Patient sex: F
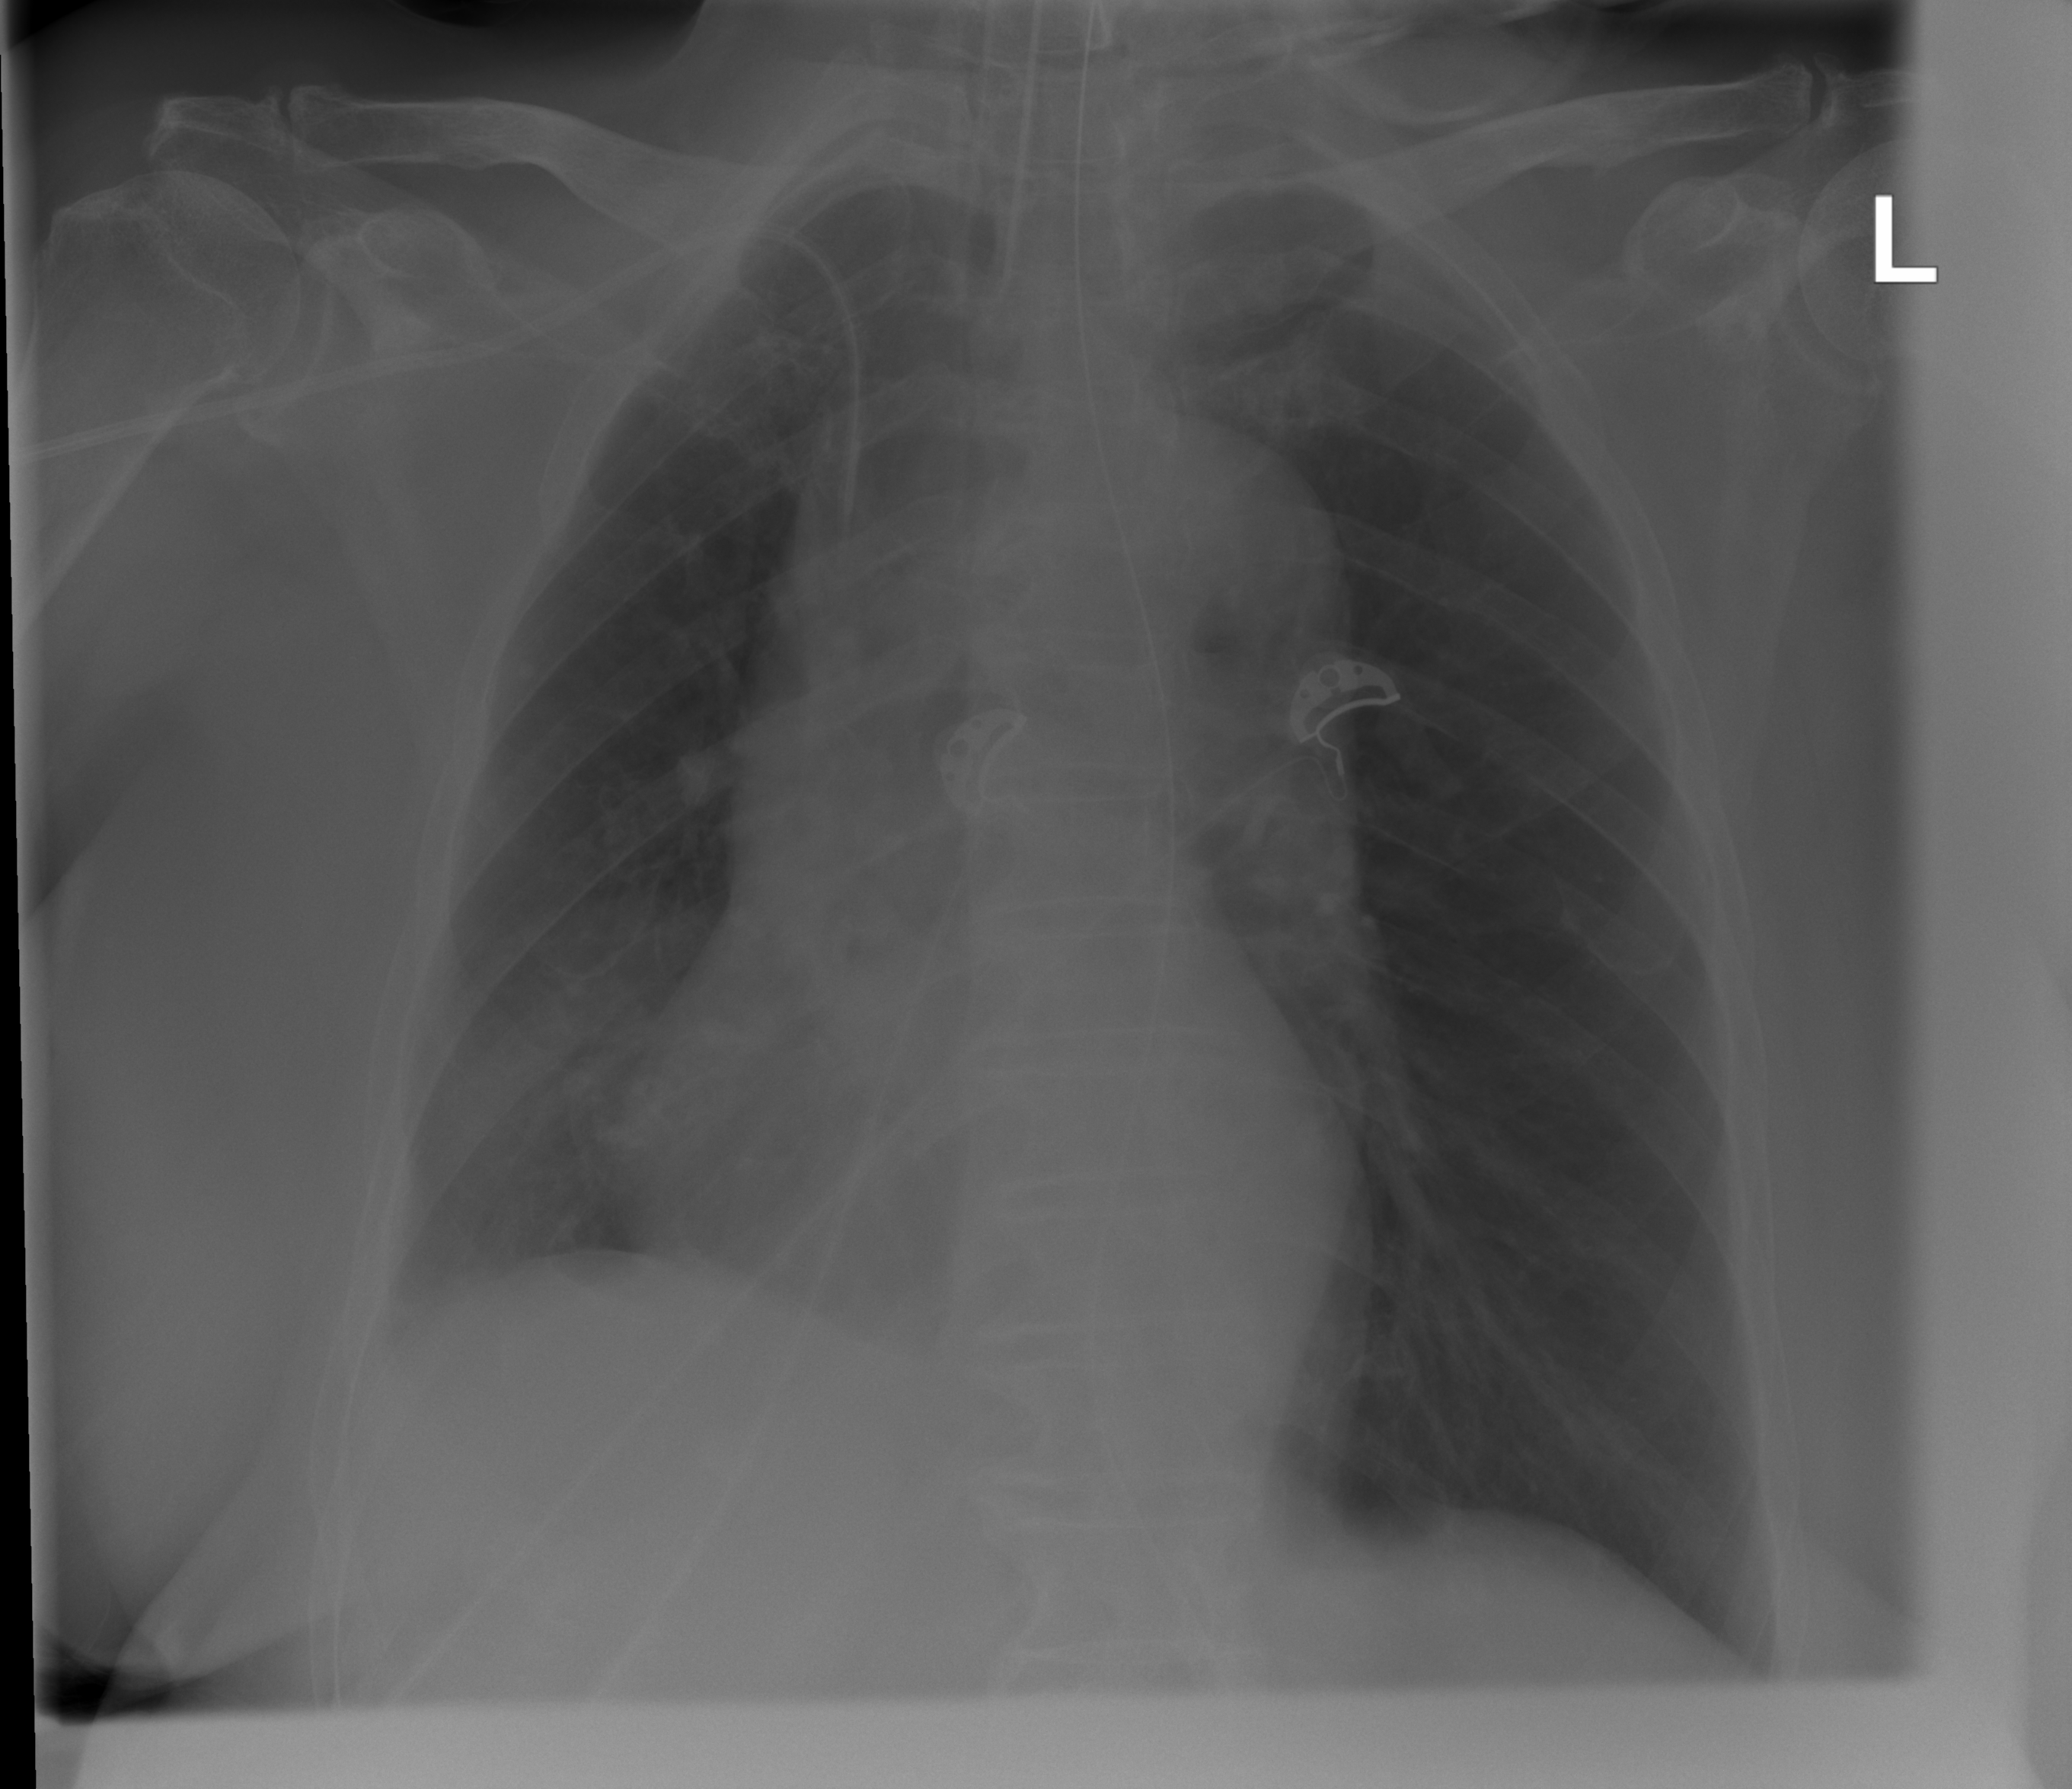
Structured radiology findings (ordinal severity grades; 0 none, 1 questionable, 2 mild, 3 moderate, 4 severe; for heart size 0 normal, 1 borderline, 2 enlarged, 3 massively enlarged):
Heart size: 0
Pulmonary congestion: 2
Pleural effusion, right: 2
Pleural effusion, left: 0
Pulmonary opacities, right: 2
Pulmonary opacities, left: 0
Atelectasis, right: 2
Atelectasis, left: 0